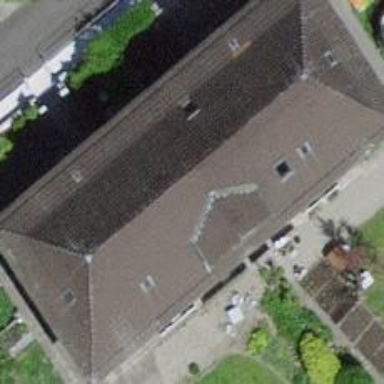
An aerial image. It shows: Terrace building with hipped roof shape.